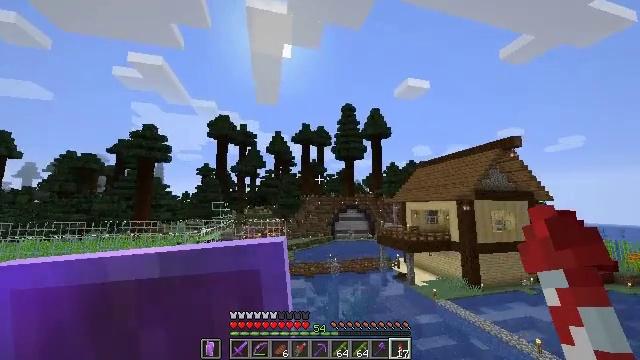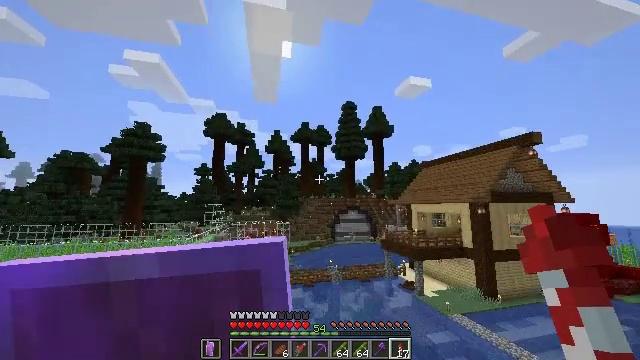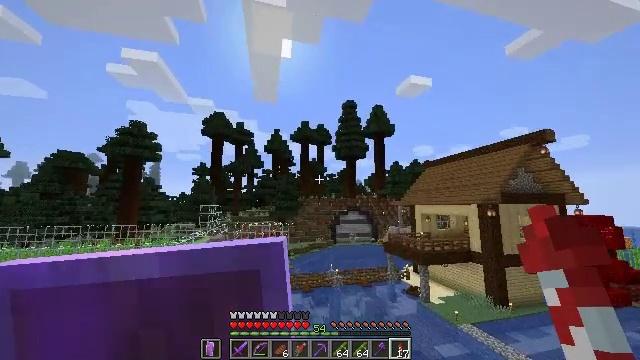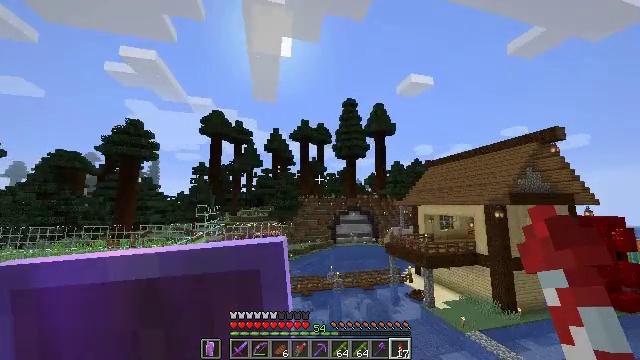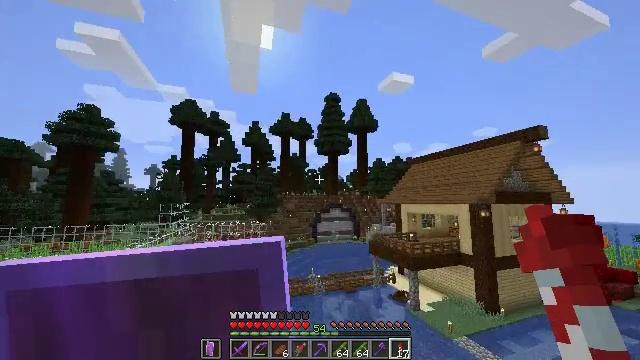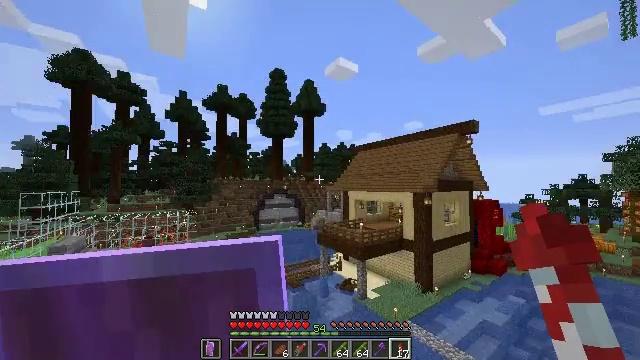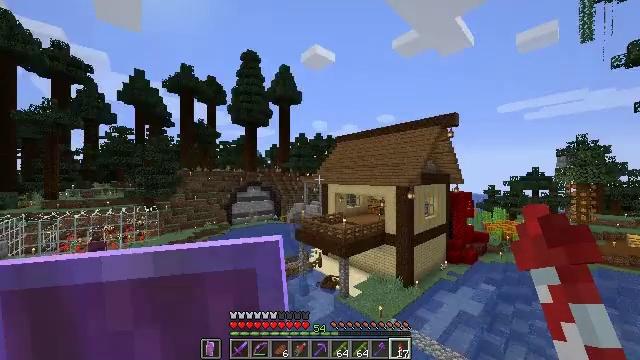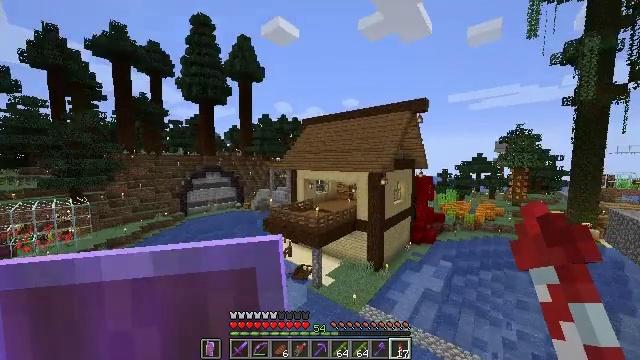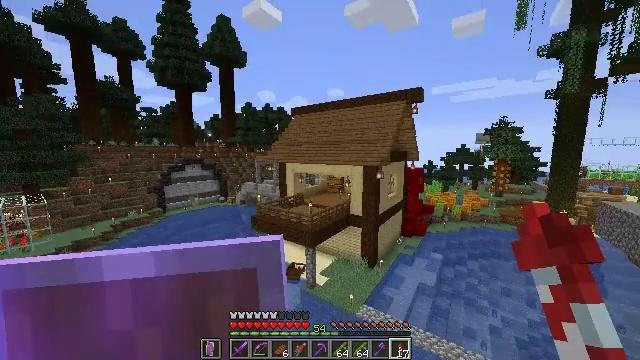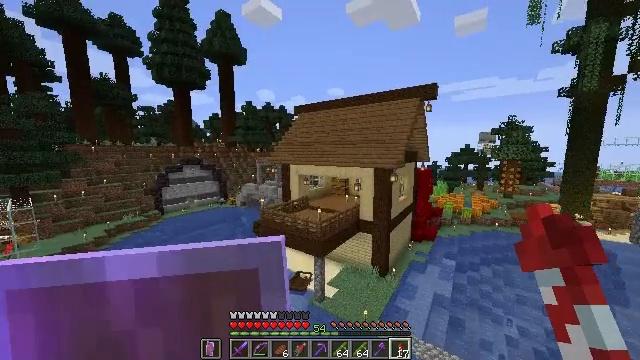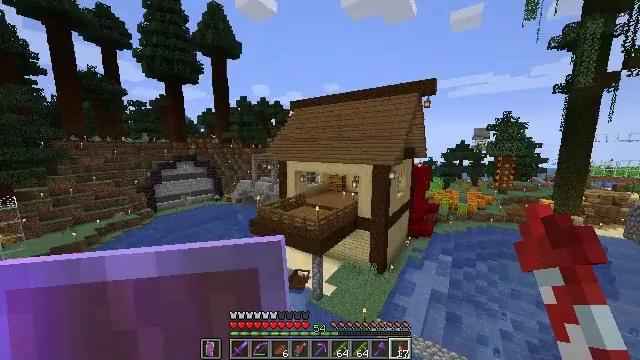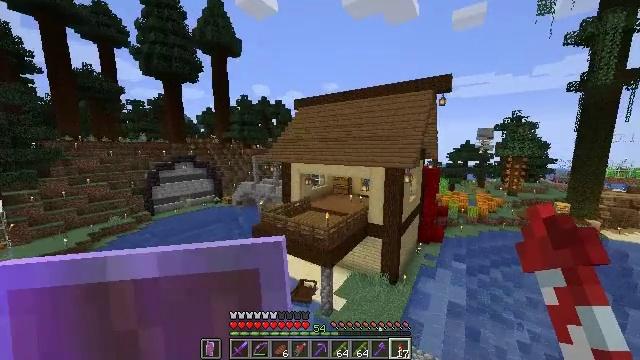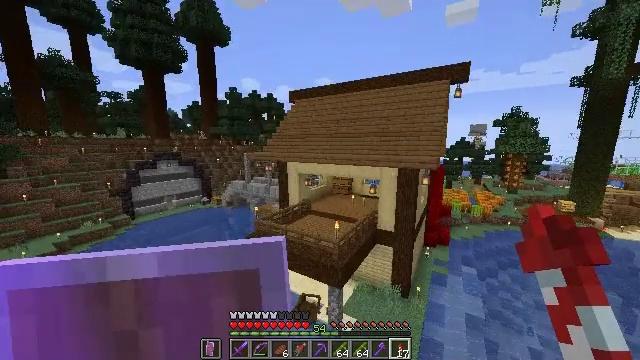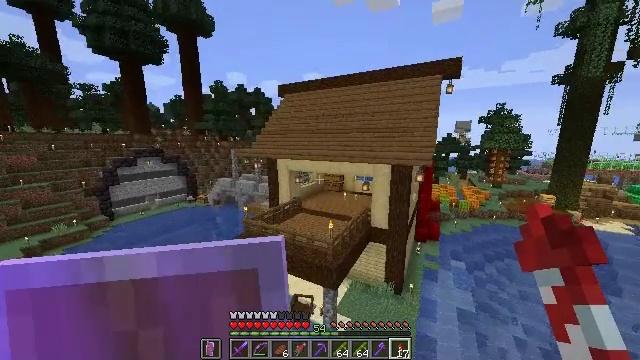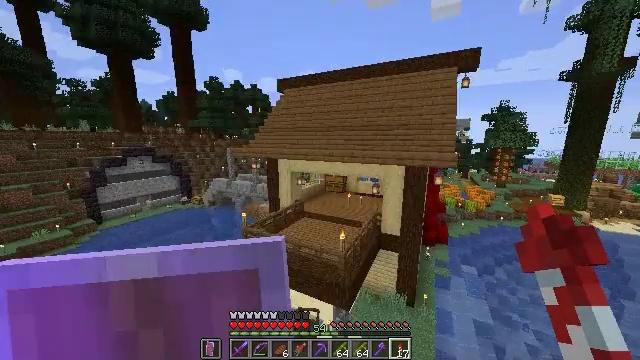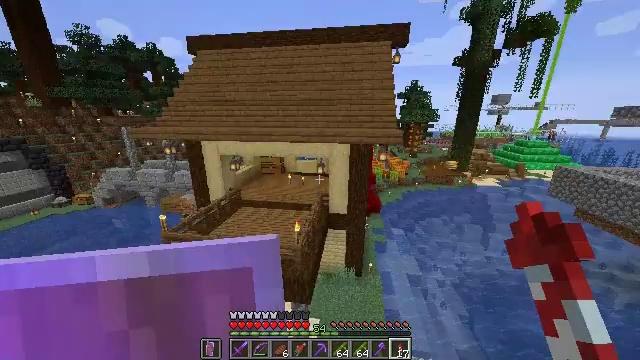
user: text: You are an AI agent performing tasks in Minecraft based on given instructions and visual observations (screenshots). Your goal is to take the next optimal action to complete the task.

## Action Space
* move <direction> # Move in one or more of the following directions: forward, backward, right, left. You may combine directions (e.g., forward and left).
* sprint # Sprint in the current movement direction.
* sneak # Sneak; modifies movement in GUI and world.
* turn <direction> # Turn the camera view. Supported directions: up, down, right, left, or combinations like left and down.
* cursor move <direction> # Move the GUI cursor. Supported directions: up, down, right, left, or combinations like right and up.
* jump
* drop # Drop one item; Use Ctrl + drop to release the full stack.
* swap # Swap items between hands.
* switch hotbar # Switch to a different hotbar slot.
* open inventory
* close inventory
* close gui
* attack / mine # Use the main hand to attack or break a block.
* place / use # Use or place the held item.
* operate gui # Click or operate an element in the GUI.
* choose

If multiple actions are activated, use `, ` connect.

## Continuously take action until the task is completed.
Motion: motion action
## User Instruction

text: Collect the brown shulker box for storage.
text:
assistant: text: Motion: move forward, sprint
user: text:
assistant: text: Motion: move forward, sprint
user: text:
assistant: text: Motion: move forward, sprint
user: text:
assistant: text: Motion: move forward, sprint, turn right and down
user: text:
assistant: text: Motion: move forward, sprint, turn right and down
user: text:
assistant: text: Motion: move forward, sprint, turn right and down
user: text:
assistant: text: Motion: move forward, sprint, turn right and down
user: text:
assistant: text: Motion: move forward, sprint, turn right and down
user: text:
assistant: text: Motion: move forward, sprint
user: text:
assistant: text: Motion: move forward, sprint, turn right and down
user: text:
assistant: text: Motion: move forward, sprint
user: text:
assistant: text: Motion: move forward, sprint, turn right and down
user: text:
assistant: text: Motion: move forward, sprint, turn right and down
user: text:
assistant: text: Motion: move forward, sprint
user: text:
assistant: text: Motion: move forward, sprint, turn right and down
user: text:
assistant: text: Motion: move forward, sprint, turn right and down
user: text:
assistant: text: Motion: turn right and down
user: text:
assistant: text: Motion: turn right and down
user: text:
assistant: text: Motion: turn right and down
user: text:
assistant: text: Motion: turn right and down
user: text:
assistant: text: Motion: turn right
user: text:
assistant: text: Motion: no_op
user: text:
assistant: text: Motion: turn left
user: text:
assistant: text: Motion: turn left and up
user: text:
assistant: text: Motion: turn left and up
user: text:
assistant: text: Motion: turn left and up
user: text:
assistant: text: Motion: no_op
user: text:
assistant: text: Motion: no_op
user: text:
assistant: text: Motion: no_op
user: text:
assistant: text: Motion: turn right